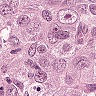
Metastatic tissue present: yes